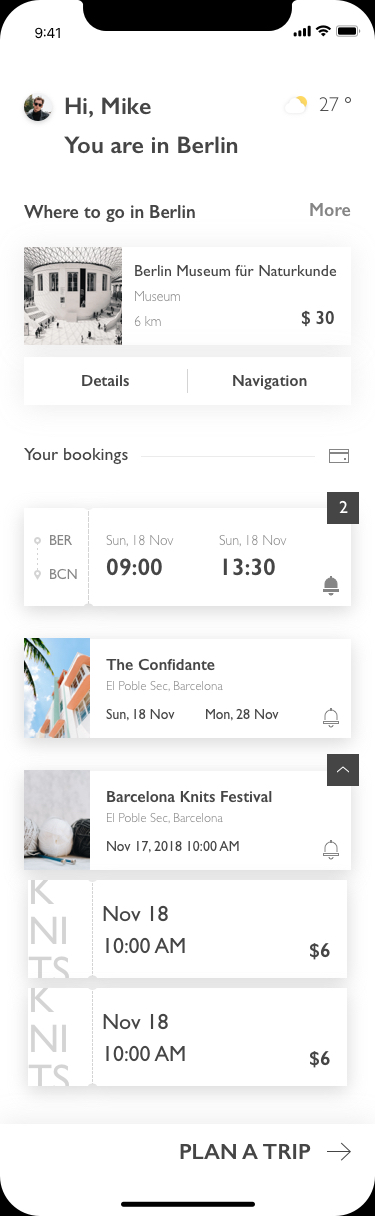
Text in this UI design:
Hi, Mike
You are in Berlin
27
Where to go in Berlin
More
2
Your bookings